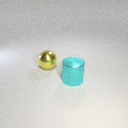
large yellow metal sphere to the left of large cyan metal cylinder